Question: Count the number of objects in the diagram.
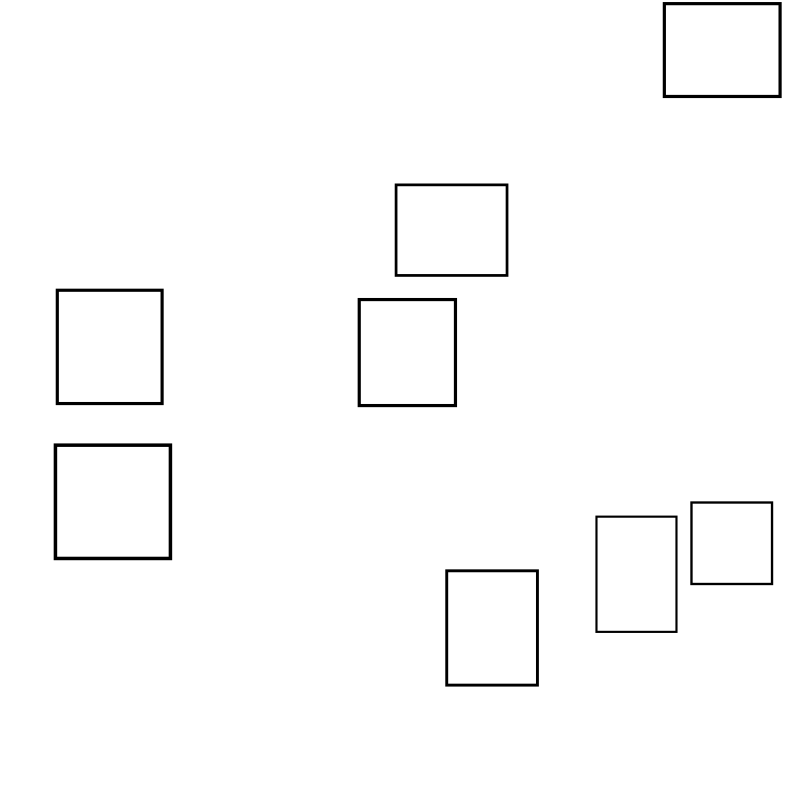
Answer: 8